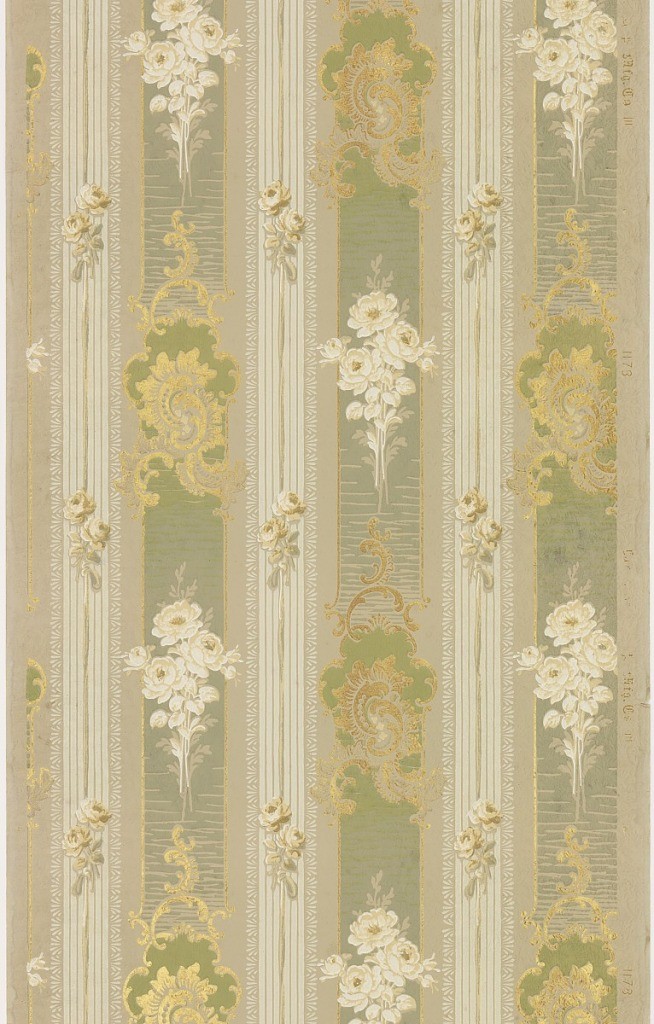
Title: Sidewall
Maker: Carey Bros. W.P. Mfg. Co., Philadelphia, Pennsylvania, founded 1882
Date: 1905–1915
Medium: Machine-printed paper, textured, liquid mica
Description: Floral stripe design, with acanthus scroll medallions alternating with bouquets on white flowers on the wider vertical green stripes. This alternates with a narrower off-white stripe printed with pinstripes and smaller floral garnishes. Printed in green, off-white, brown, and metallic gold on taupe ground.